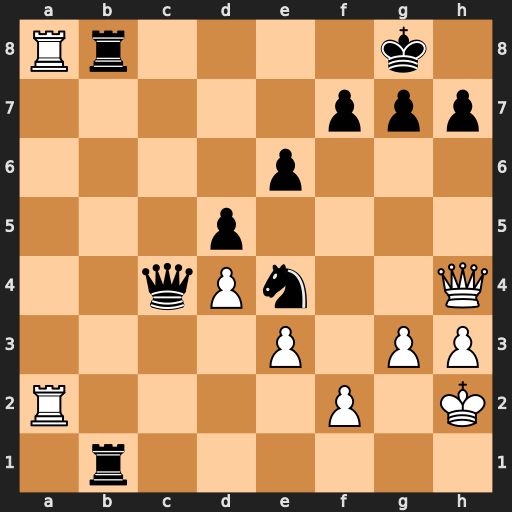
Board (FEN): Rr4k1/5ppp/4p3/3p4/2qPn2Q/4P1PP/R4P1K/1r6
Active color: w
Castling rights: -
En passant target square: -
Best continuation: Qd8+ Rxd8 Rxd8#